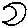
Label: moon